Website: home-depot
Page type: account-selection
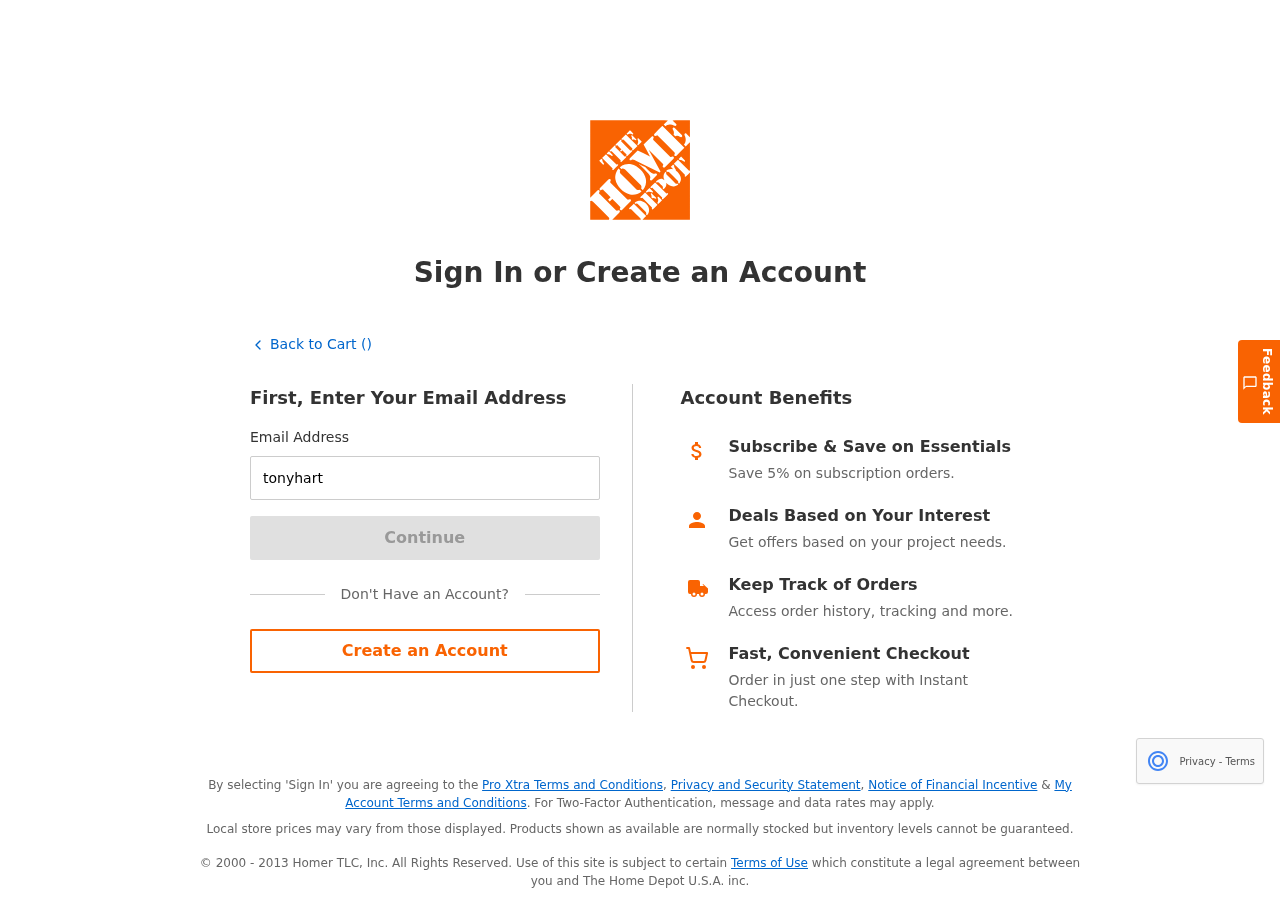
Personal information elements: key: PII_EMAIL
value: tonyhartman@hotmail.com